Question: I am trying to create a page where students can view the homework set by teacher for their classes. With the query I have now, it is not giving me any errors, but it's not returning the right classes. Instead it appears to show the latest that have been added. Here is my SQL statement.
What I need is a statement which selects from each class that the student that is logged in is associated with.
'''
$id= $_SESSION['id'];
mysqli_query($conn, "SELECT * FROM class INNER JOIN student_class ON class.class_id=student_class.class_ID INNER JOIN student ON student.ID= student_class.class_ID WHERE tbluser_ID='$id' ");
'''
Here is how I want the information to be displayed
'''
<table width='80%' border=0>
<tr bgcolor='#CCCCCC'>
<td>ID</td>
<td>Class Name</td>
<td>Manage </td>
</tr>
<?php
//while($res = mysql_fetch_array($result))
while($res = mysqli_fetch_array($result)) {
echo "<tr>";
echo "<td>".$res['class_id']."</td>";
echo "<td>".$res['classname']."</td>";
'''
And here is my database

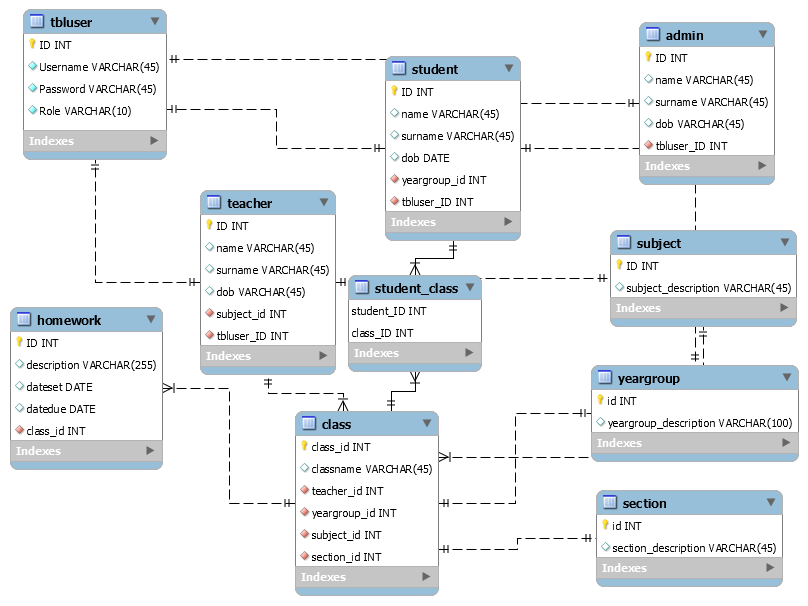
Answer: The join condition that brings in table 'student' does not seem right.
I think that this:
'''
ON student.ID = student_class.class_ID
'''
Should be:
'''
ON student.ID = student_class.student_ID
'''
New query:
'''
SELECT *
FROM class c
INNER JOIN student_class sc ON sc.class_id = c.class_id
INNER JOIN student s ON s.id = sc.student_id
WHERE s.tbluser_ID = :id
'''
Side note:
- you want to use prepared statements instead of concatenating variable into your query string; you can have a look at <URL> the columns that you want your query to return